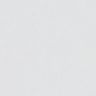
Metastatic tissue present: no